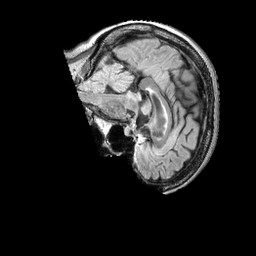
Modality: FLAIR
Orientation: sagittal
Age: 74
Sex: female
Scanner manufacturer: siemens
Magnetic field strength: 3 T
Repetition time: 5 s
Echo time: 0.387 s